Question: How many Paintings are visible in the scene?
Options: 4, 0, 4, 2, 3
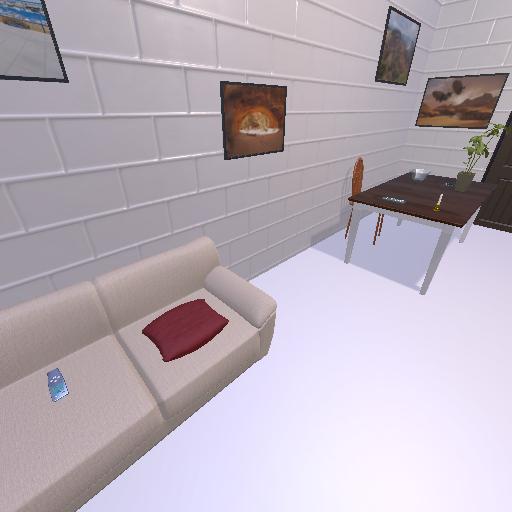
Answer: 4